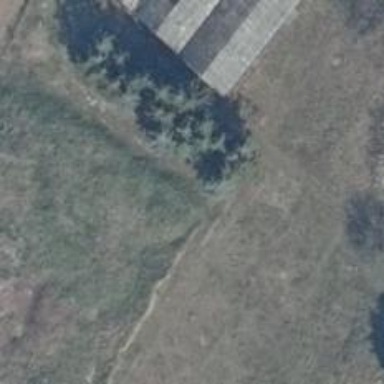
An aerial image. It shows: Row of trees in natural setting.